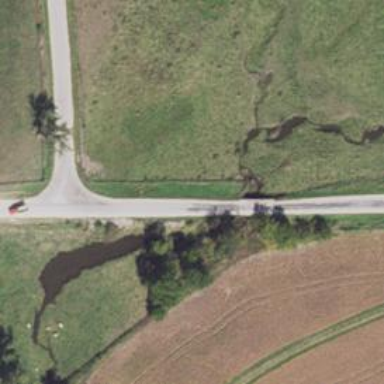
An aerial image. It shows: Unclassified road with bridge.